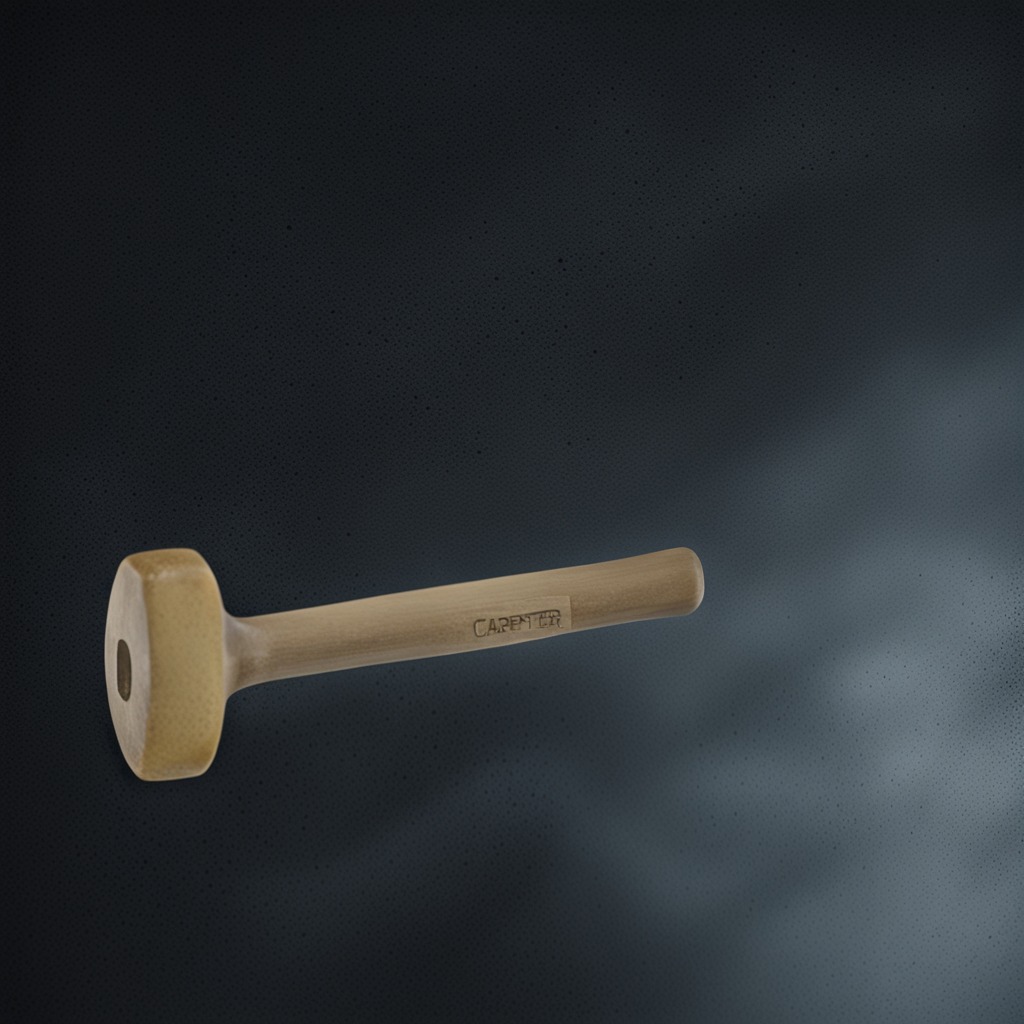
A hammer is lying on a clean granite table inside a workshop at night.